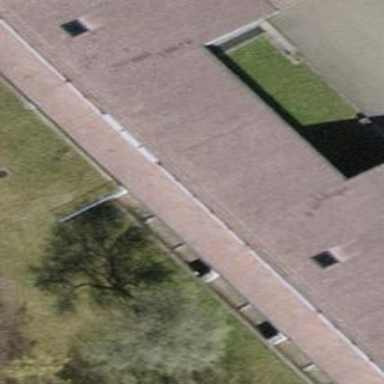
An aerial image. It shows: School building.